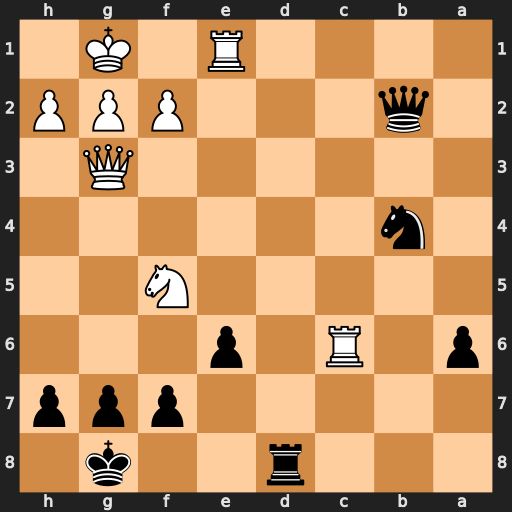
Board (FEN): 3r2k1/5ppp/p1R1p3/5N2/1n6/6Q1/1q3PPP/4R1K1
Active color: b
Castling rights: -
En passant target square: -
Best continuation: Nxc6 Nh6+ Kf8